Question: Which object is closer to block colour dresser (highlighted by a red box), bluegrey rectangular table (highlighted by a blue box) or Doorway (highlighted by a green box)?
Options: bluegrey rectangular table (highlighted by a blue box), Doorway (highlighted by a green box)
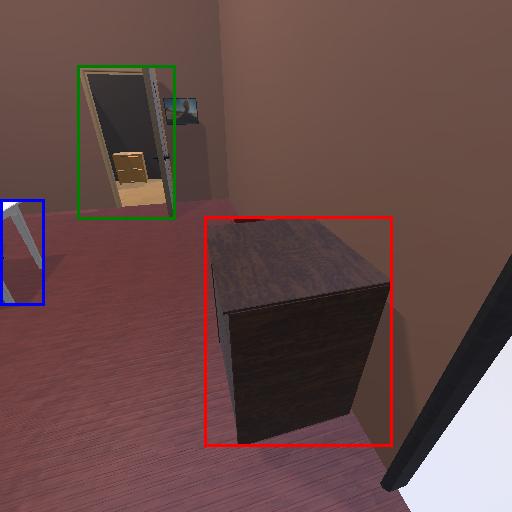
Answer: bluegrey rectangular table (highlighted by a blue box)